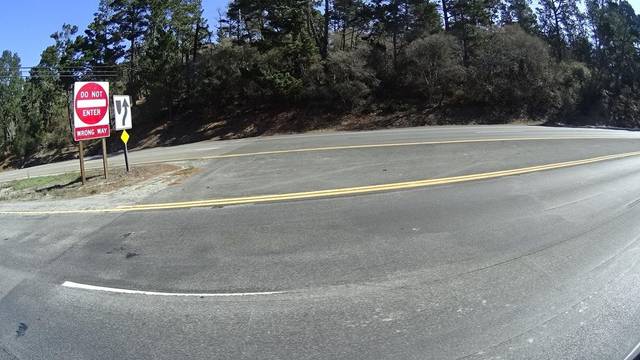
Region: United States
Coordinates: 36.569, -121.913